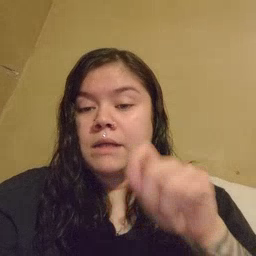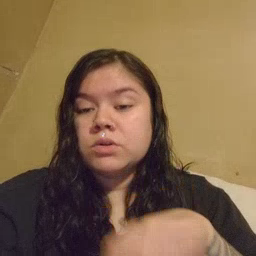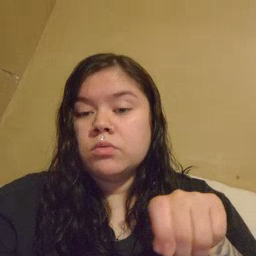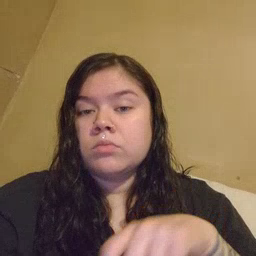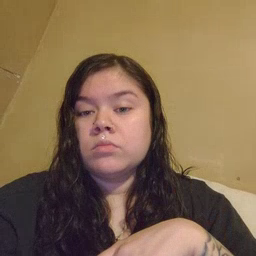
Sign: pencil